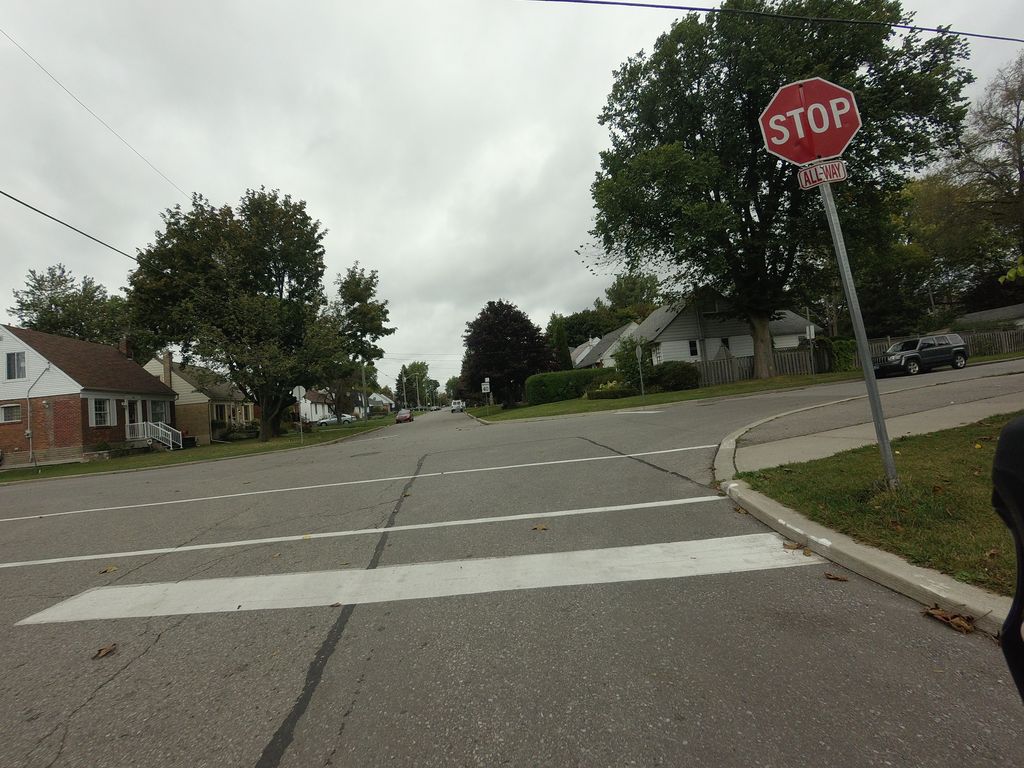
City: toronto